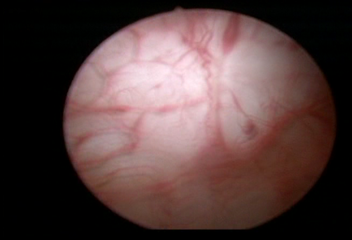
Modality: WLC
Class: Normal mucosa
Bladder cancer association: No